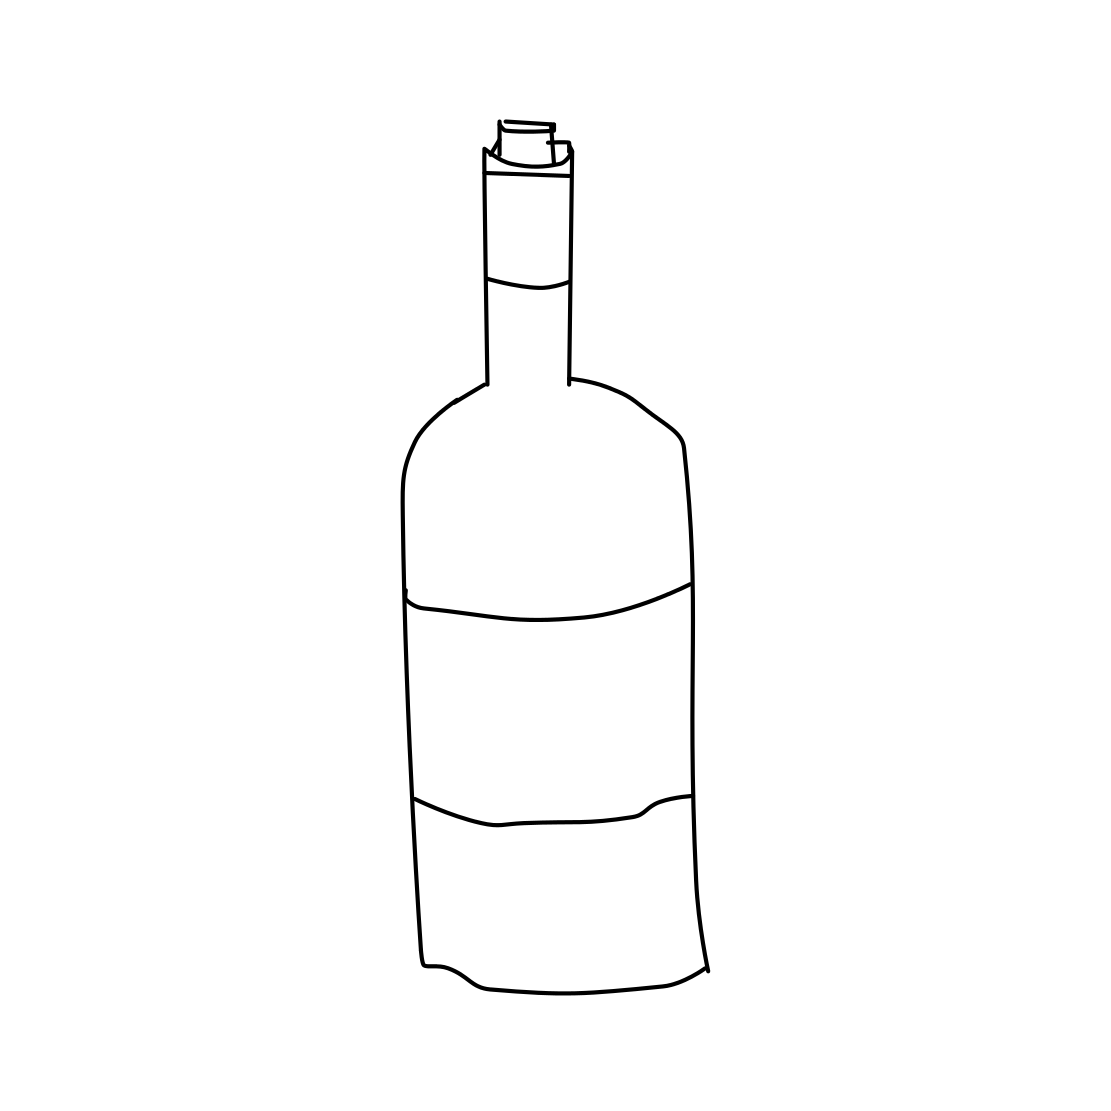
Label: wine-bottle